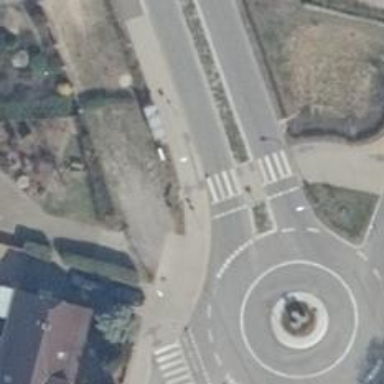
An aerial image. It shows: Footway.